Question: So, I have these two images. The HTML structure is like this:
'''
<div class="buttonContainer">
<div class="innerButton">
<img src="...">
<p> Some text </p>
</div>
</div>
'''
But as you can see, both containers have different heights (because of the length of the 'p' content. I'm not a very experienced at CSS, so any help is welcome.

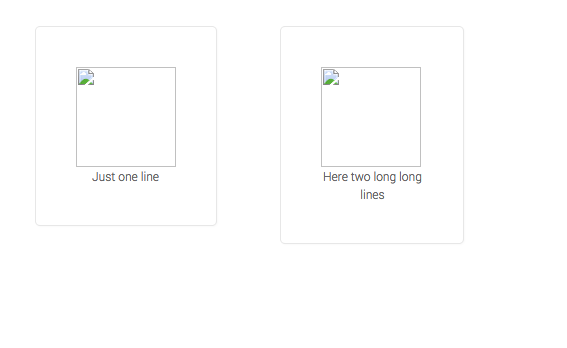
Answer: '''
.innerButton{
min-height: /*set your height*/;
}
'''
Hope this helps